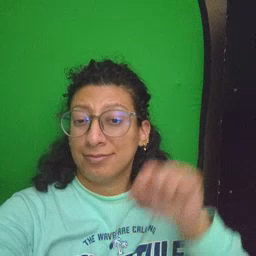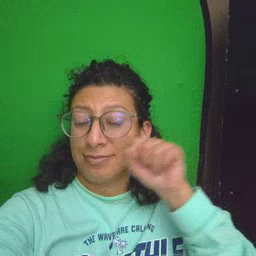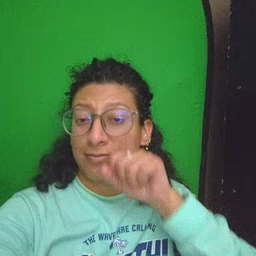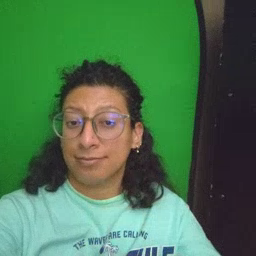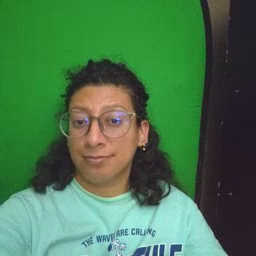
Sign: carrot